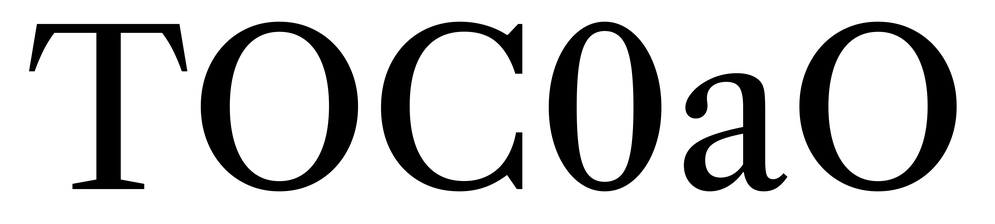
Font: LibreCaslonText_Regular